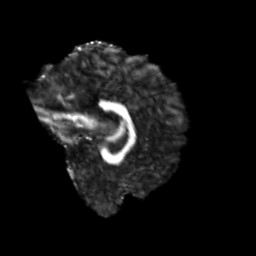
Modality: FA
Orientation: sagittal
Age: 26
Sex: male
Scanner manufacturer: siemens
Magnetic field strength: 3 T
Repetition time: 3.5 s
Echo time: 0.113 s